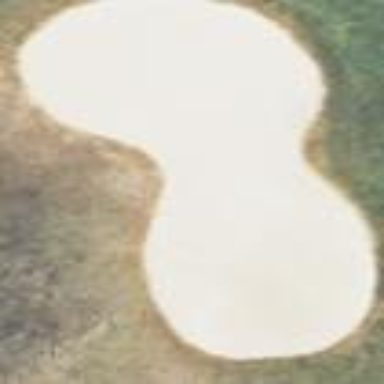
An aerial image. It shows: Golf bunker.